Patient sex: F
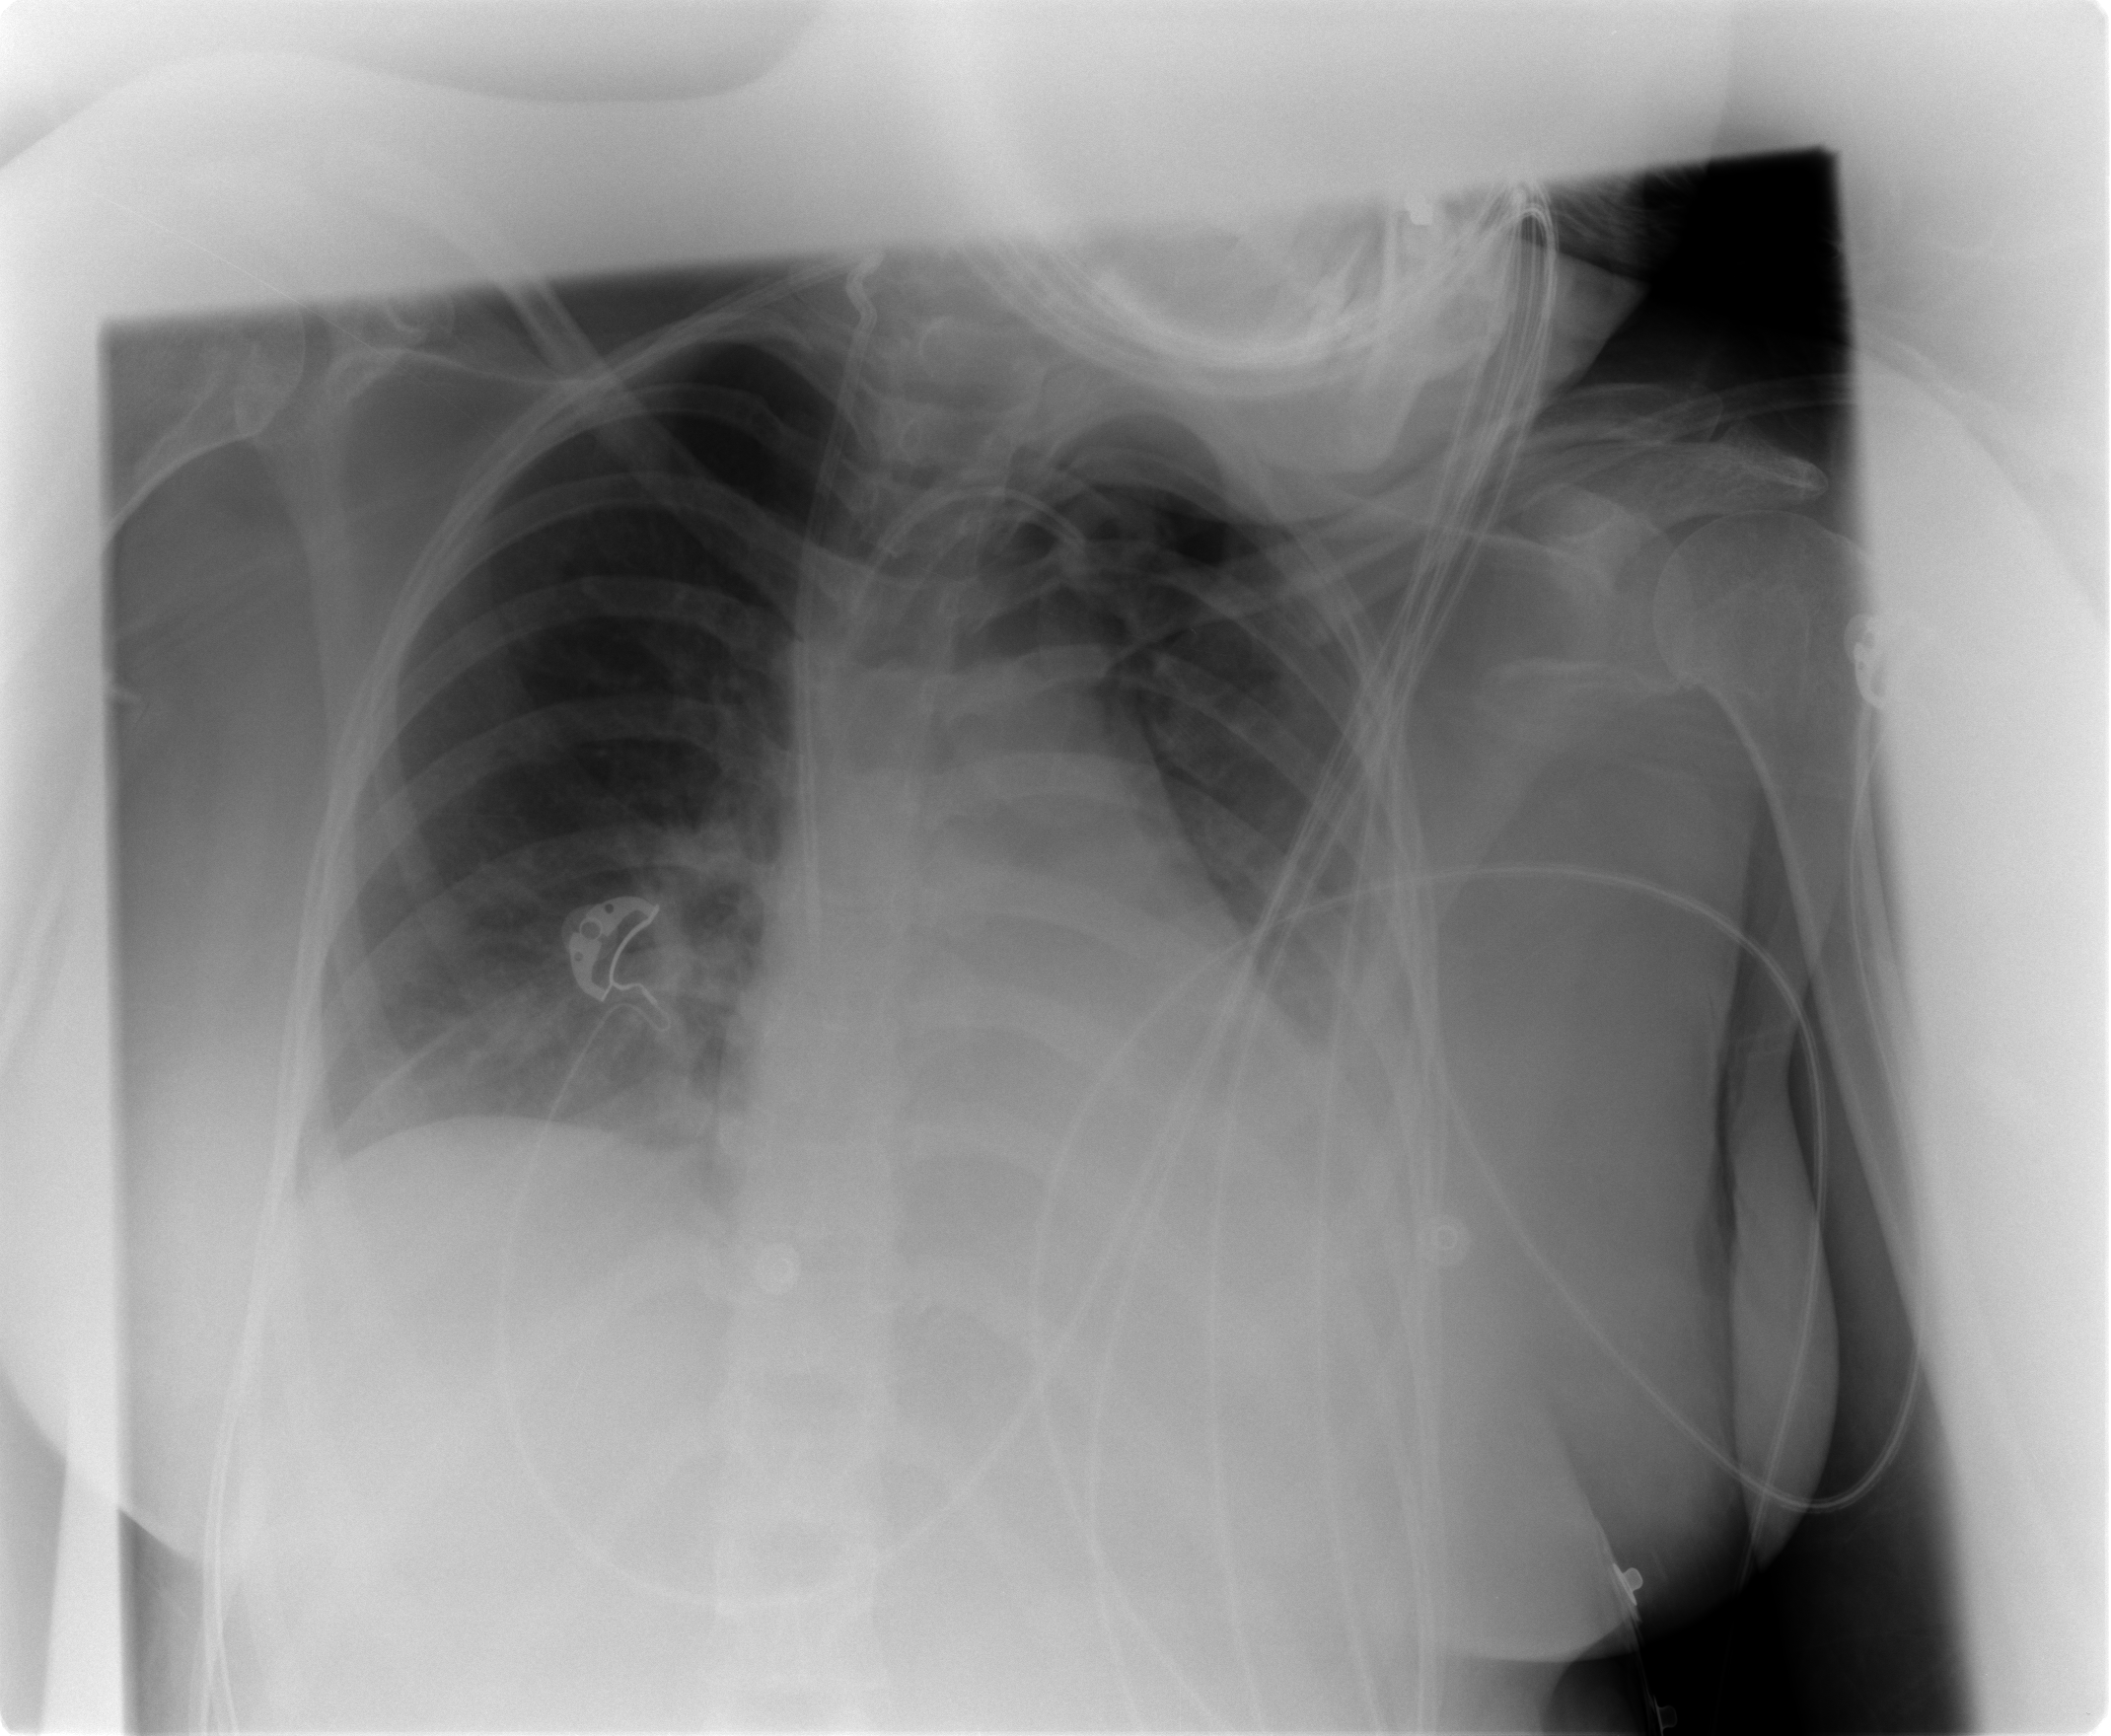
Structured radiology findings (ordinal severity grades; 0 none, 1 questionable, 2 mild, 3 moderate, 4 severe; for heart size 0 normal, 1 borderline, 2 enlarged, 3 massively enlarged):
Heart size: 1
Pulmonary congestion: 2
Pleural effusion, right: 0
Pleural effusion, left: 2
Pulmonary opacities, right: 0
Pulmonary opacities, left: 0
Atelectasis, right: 1
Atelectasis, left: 2